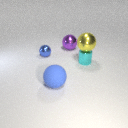
large yellow metal sphere above small cyan metal cylinder